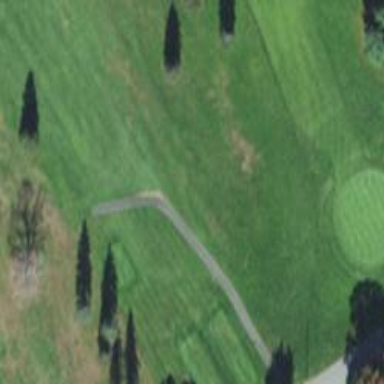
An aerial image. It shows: Footway that serves as golf path.